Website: lowes
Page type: payment
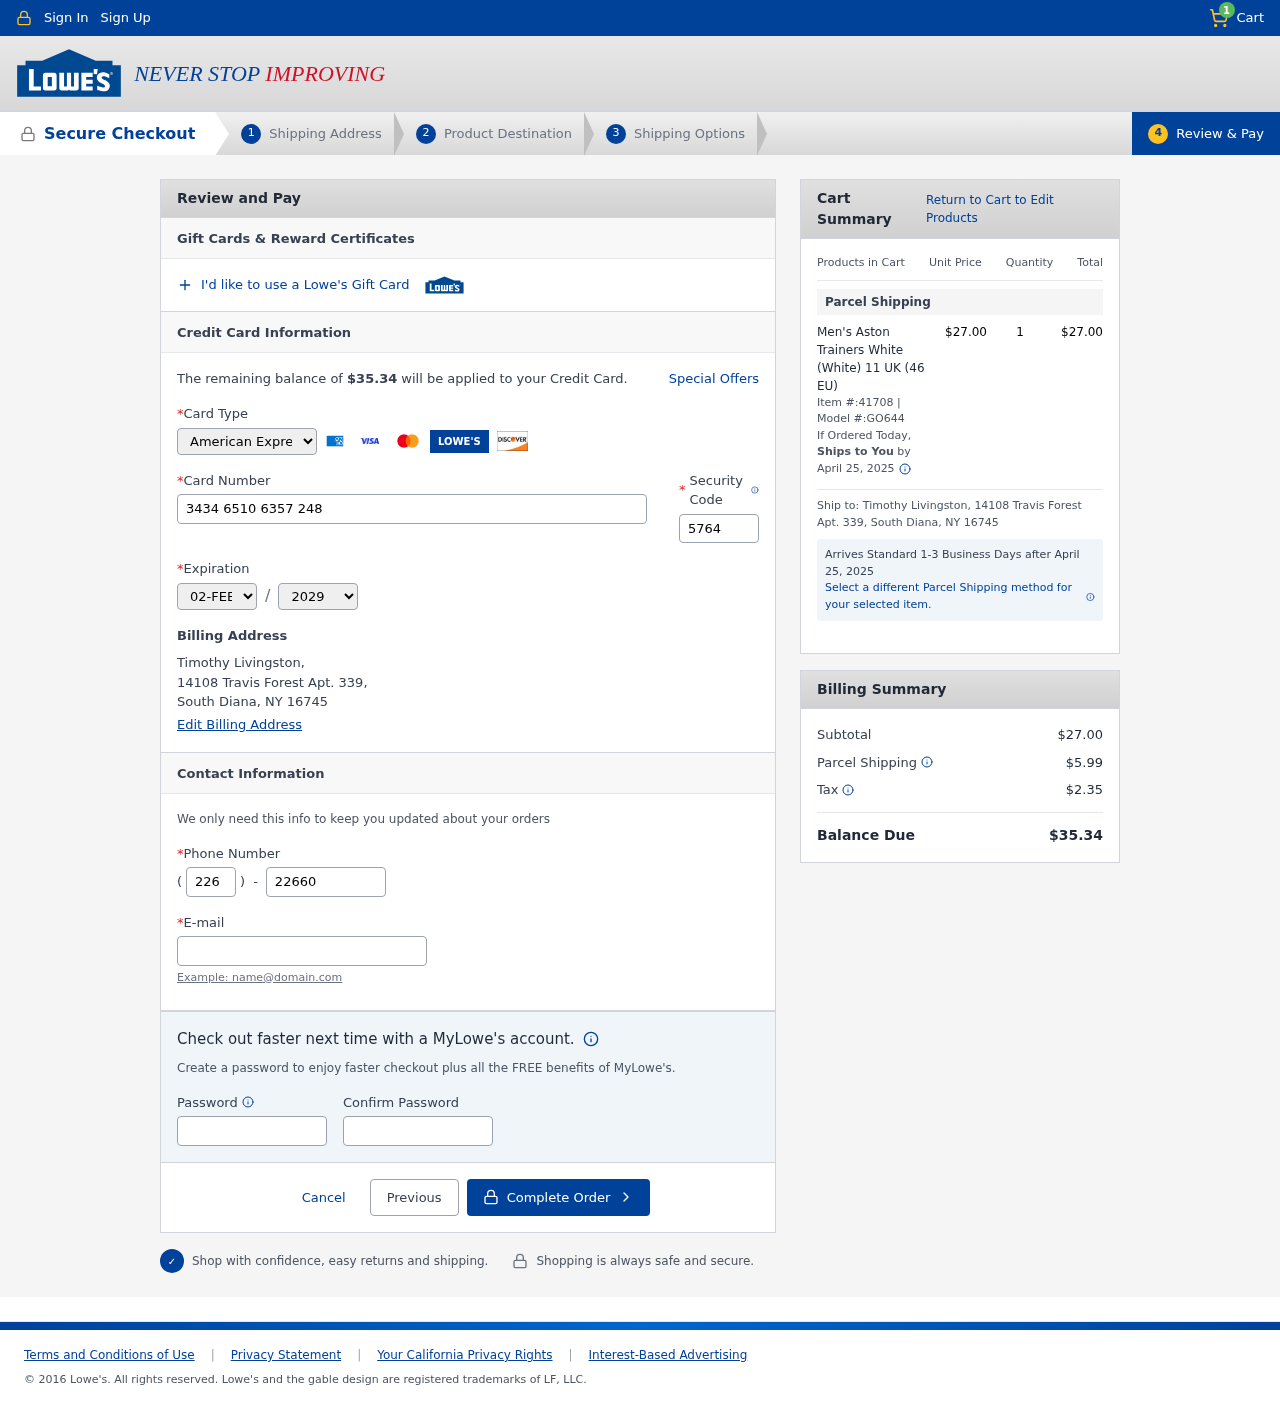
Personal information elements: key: PII_CARD_CVV
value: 5764
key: PII_CARD_EXPIRY_MONTH
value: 02
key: PII_CARD_EXPIRY_YEAR
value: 29
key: PII_CARD_NUMBER
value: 3434 6510 6357 248
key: PII_CARD_TYPE
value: American Express
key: PII_CITY_STATE_ZIP
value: South Diana, NY 16745
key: PII_EMAIL
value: tlivingston@gmail.com
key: PII_FULLNAME
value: Timothy Livingston,
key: PII_PHONE
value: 2266091942
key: PII_PHONE_AREA
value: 226
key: PII_STREET
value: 14108 Travis Forest Apt. 339,
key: PII_FULLNAME2
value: Timothy Livingston
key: PII_STREET2
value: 14108 Travis Forest Apt. 339
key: PII_CITY_STATE_ZIP2
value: South Diana, NY 16745
Product elements: key: PRODUCT1_NAME
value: Men's Aston Trainers White (White) 11 UK (46 EU)
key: PRODUCT1_PRICE
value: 27
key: PRODUCT1_QUANTITY
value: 1
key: PRODUCT1_ITEM
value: Item #:41708
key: PRODUCT1_MODEL
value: Model #:GO644
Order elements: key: ORDER_NUM_ITEMS
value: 1
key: ORDER_TOTAL
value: $35.34
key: ORDER_SHIPPING_DATE
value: April 25, 2025
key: ORDER_SUBTOTAL
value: $27.00
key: ORDER_SHIPPING_DATE2
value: April 25, 2025
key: ORDER_SHIPPING_COST
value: $5.99
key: ORDER_TAX
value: $2.35